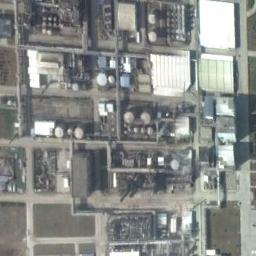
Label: storage_tank